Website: apple
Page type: customer-info-address
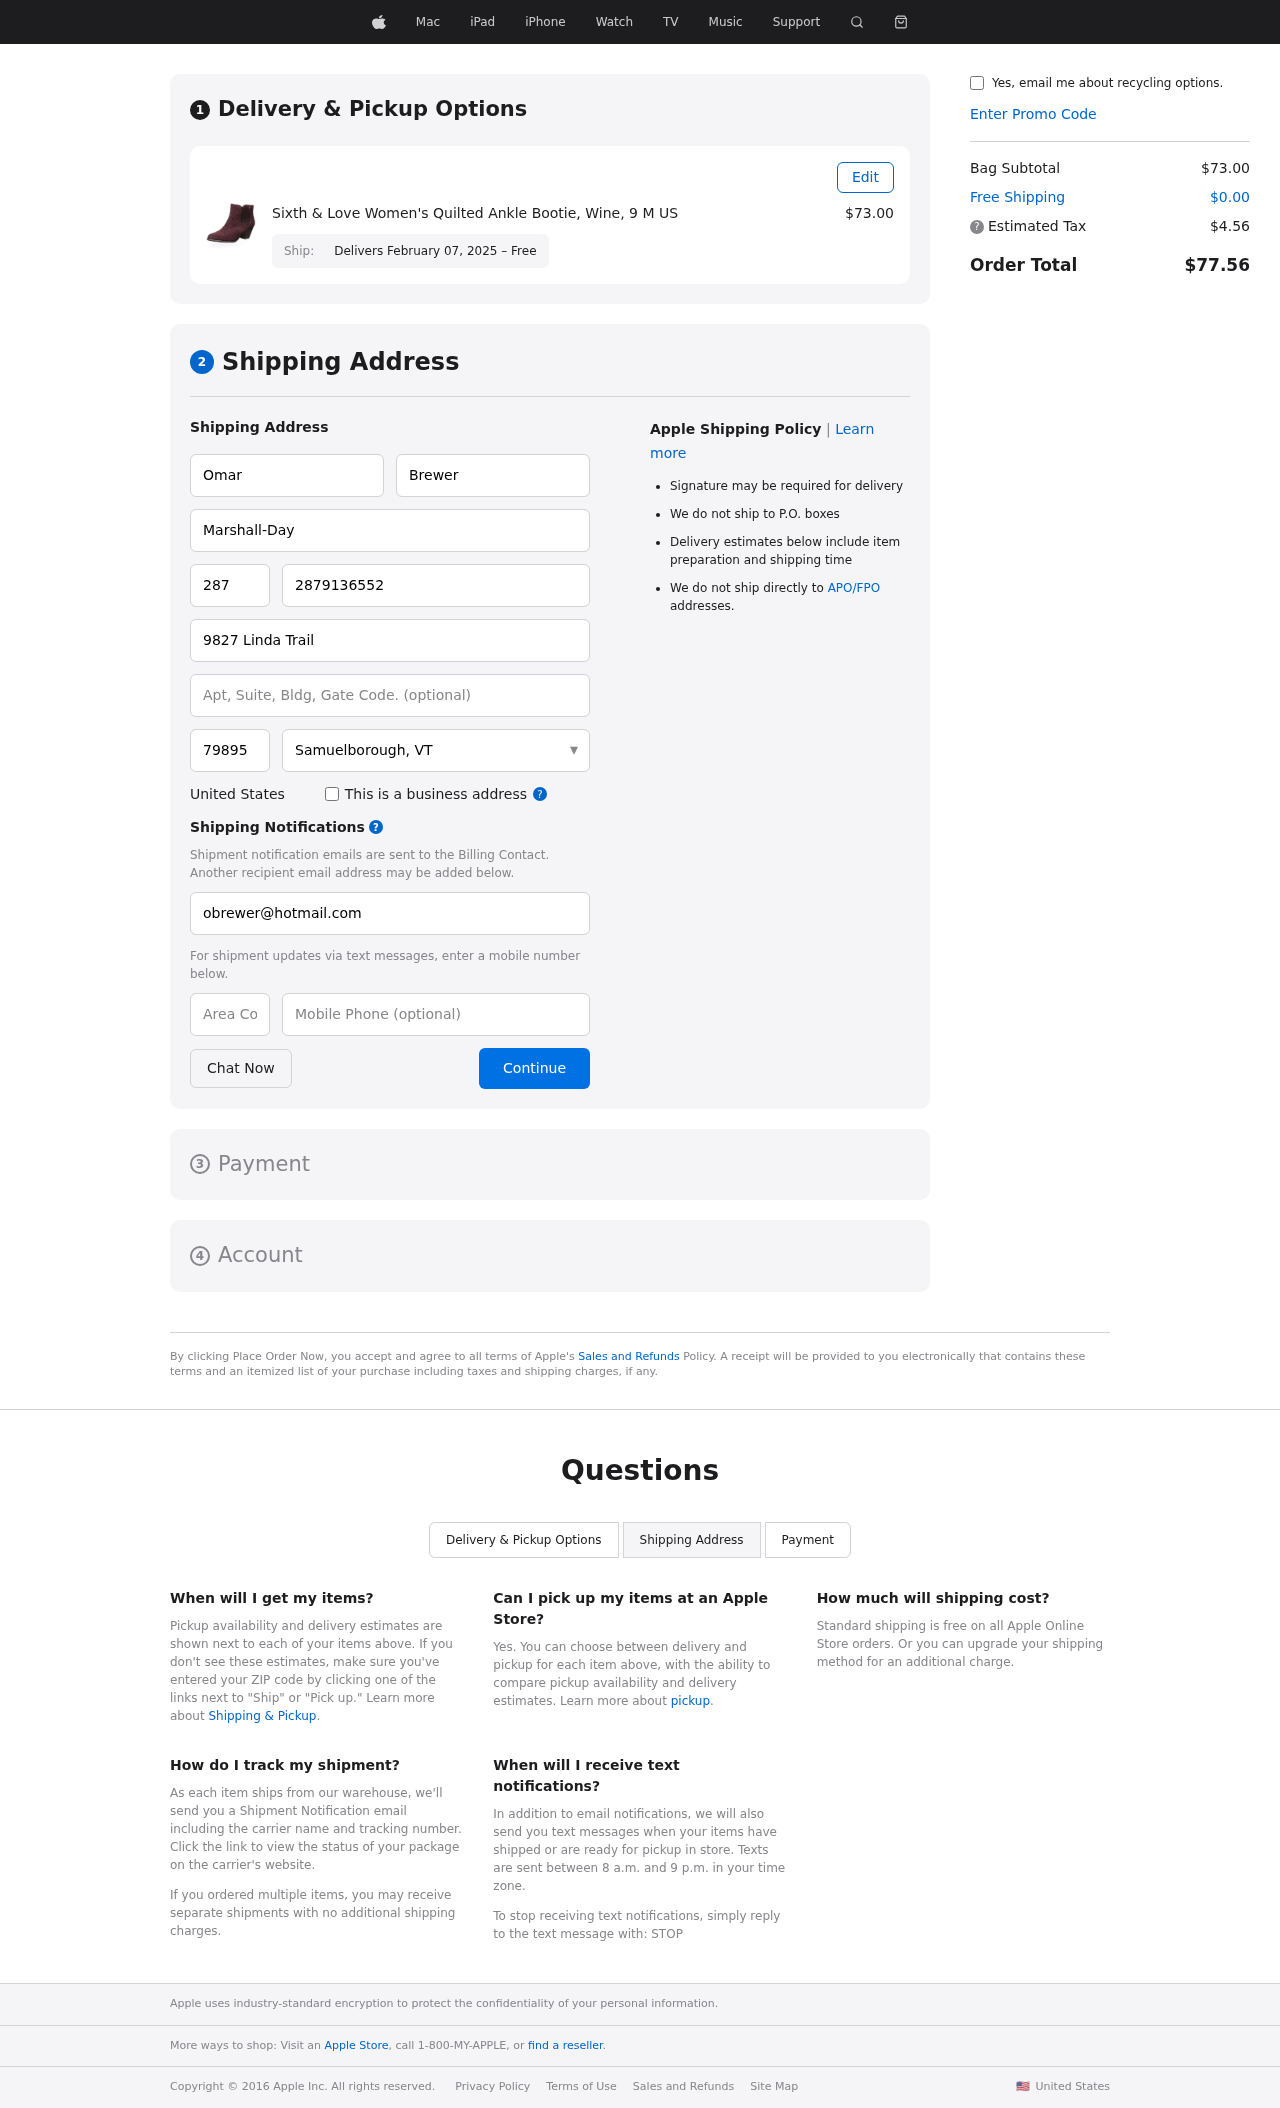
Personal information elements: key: PII_CITY_STATE
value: Samuelborough, VT
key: PII_COMPANY
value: Marshall-Day
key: PII_COUNTRY
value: United States
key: PII_EMAIL
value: obrewer@hotmail.com
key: PII_FIRSTNAME
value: Omar
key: PII_LASTNAME
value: Brewer
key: PII_PHONE
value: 2879136552
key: PII_PHONE_AREA
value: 287
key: PII_POSTCODE
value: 79895
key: PII_STREET
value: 9827 Linda Trail
Product elements: key: PRODUCT1_NAME
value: Sixth & Love Women's Quilted Ankle Bootie, Wine, 9 M US
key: PRODUCT1_PRICE
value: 73
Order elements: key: ORDER_DELIVERY_DATE
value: Delivers February 07, 2025 – Free
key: ORDER_SUBTOTAL
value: $73.00
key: ORDER_SHIPPING_COST
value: $0.00
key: ORDER_TAX
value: $4.56
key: ORDER_TOTAL
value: $77.56